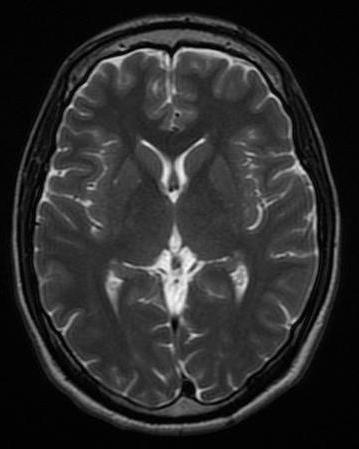
Label: notumor